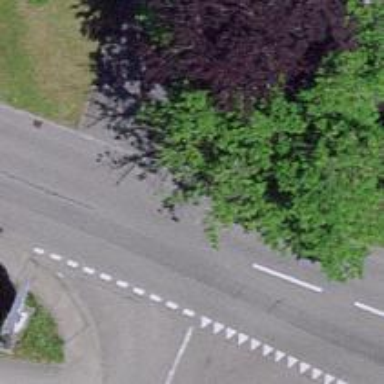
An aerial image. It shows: Smoothly paved residential road.